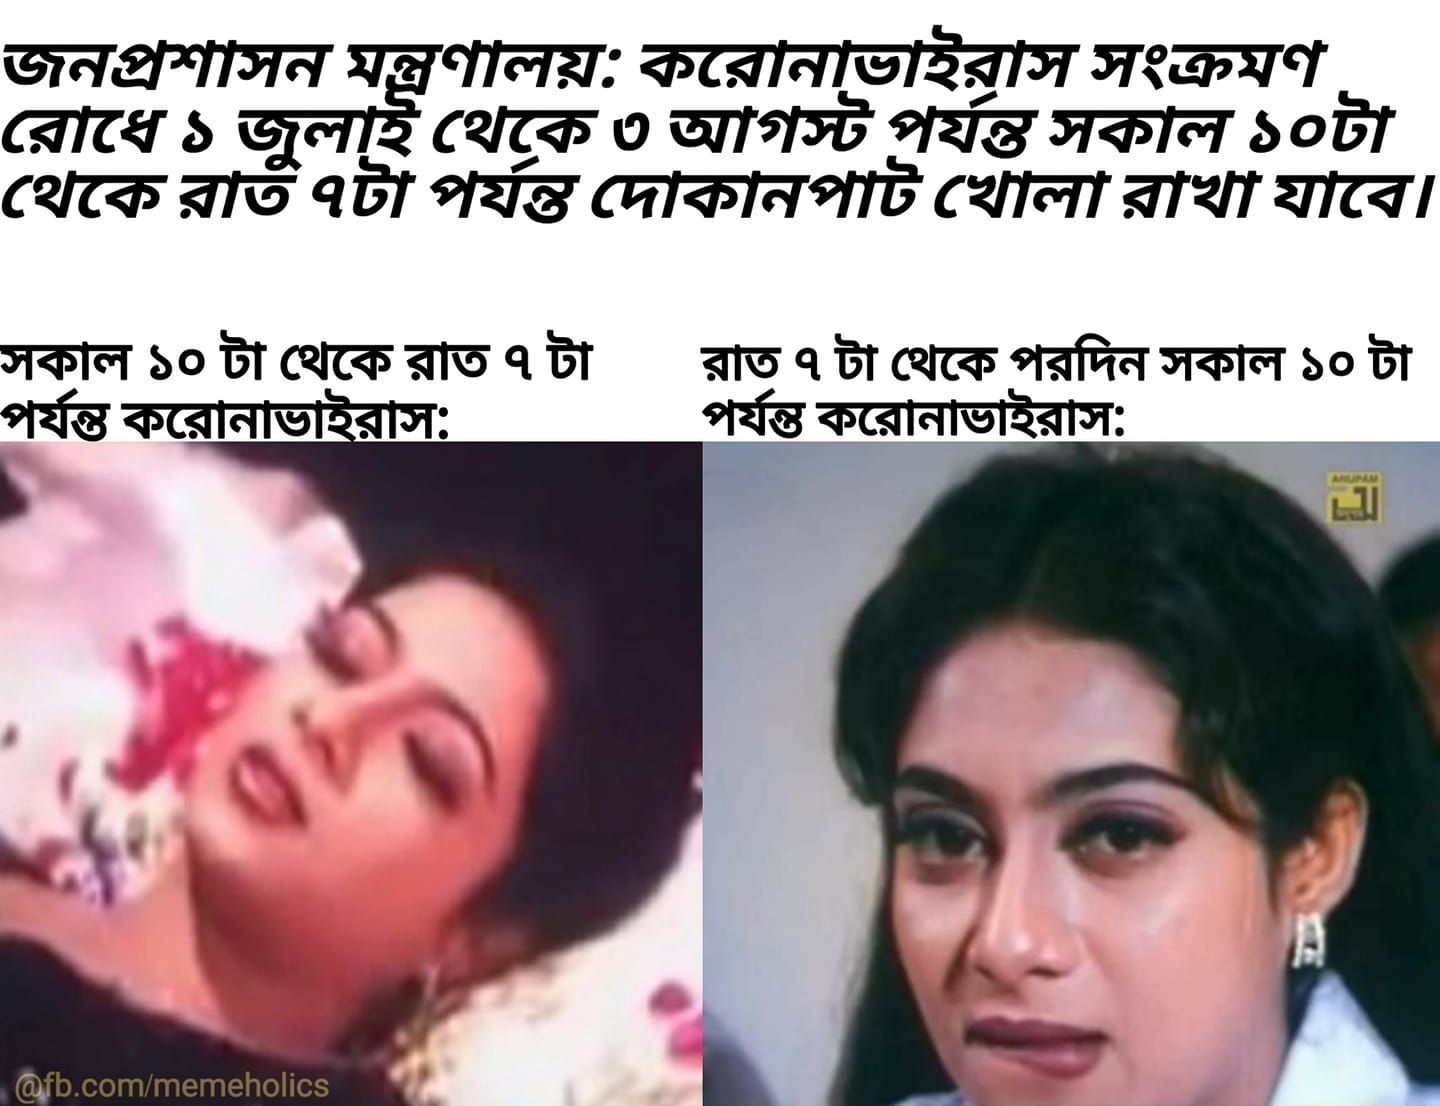
Caption: জনপ্রশাসন মন্ত্রণালয় করোনাভাইরাস সংক্রমণ রোধে ১ জুলাই থেকে ৩ আগস্ট পর্যন্ত সকাল ১০টা থেকে রাত ৭টা পর্যন্ত দোকানপাট খোলা রাখা যাবে ।    সকাল ১০ টা থেকে রাত ৭ টা পর্যন্ত করোনাভাইরাস :     রাত ৭ টা থেকে পরদিন সকাল ১০ টা পর্যন্ত করোনাভাইরাস :
Label: non-hate